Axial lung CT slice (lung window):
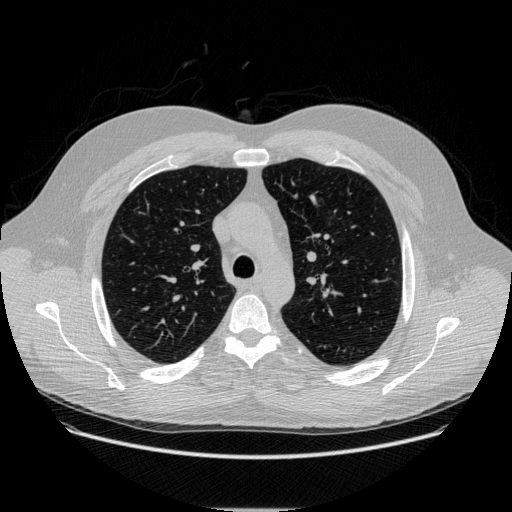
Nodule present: no